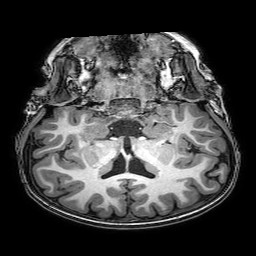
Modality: T1w
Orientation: sagittal
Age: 6
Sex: male
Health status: healthy